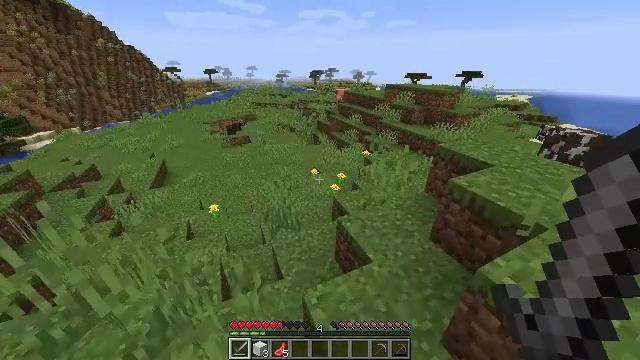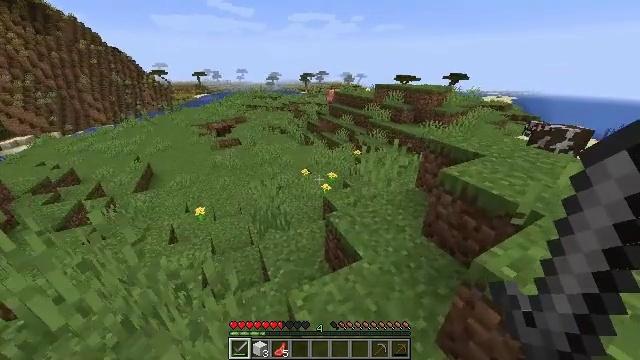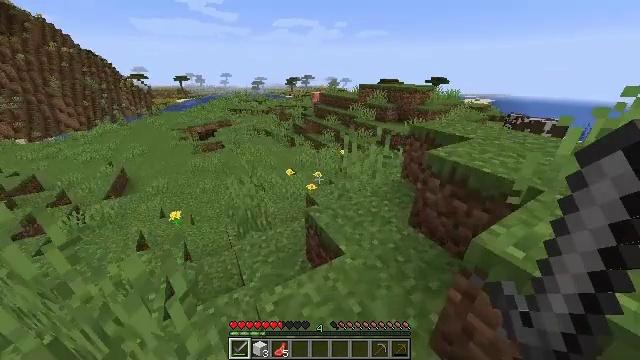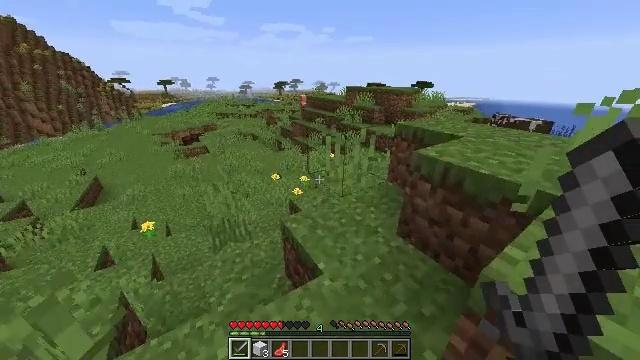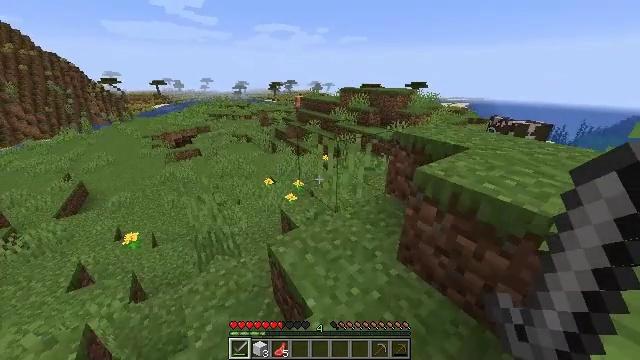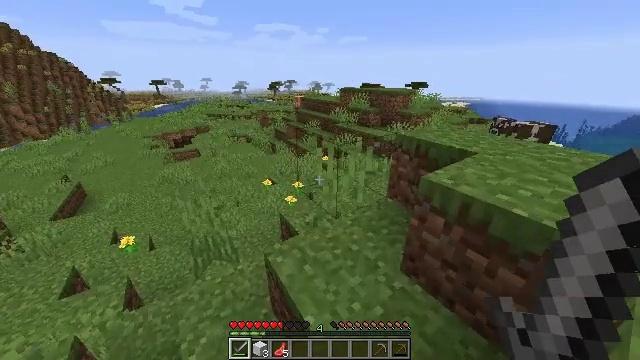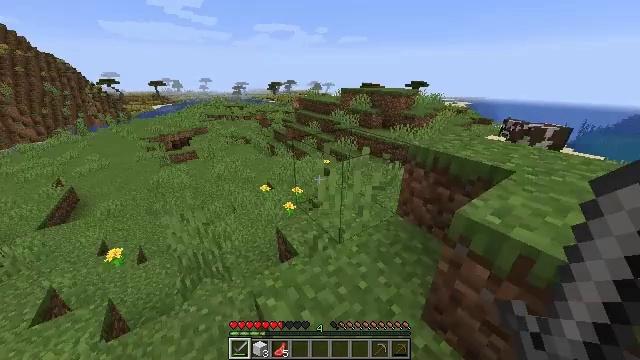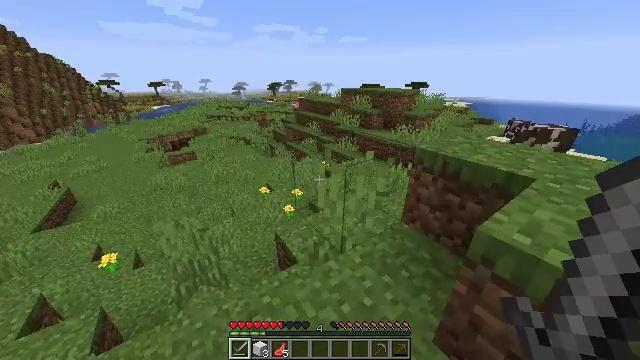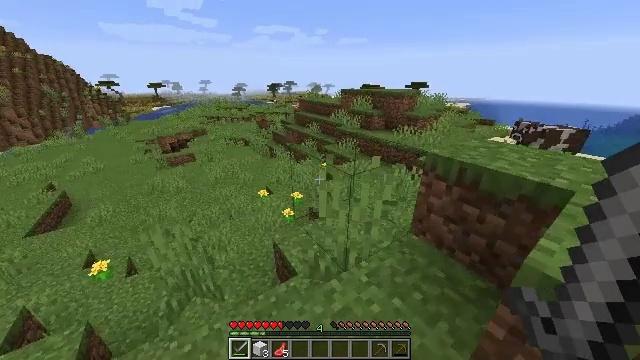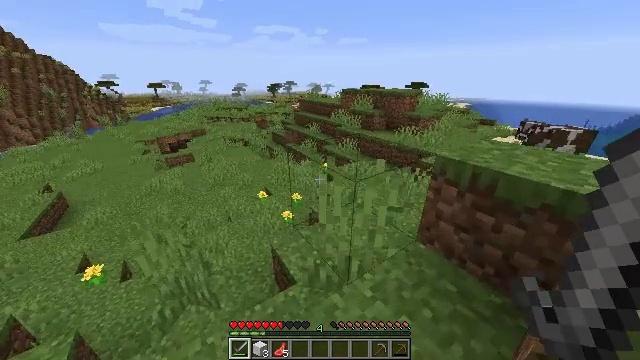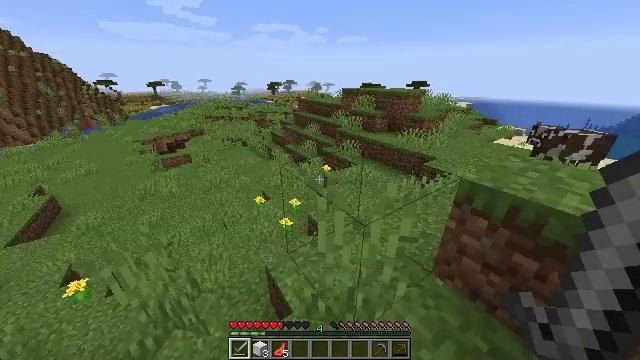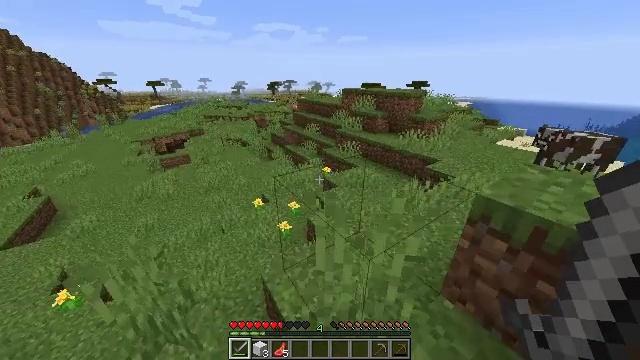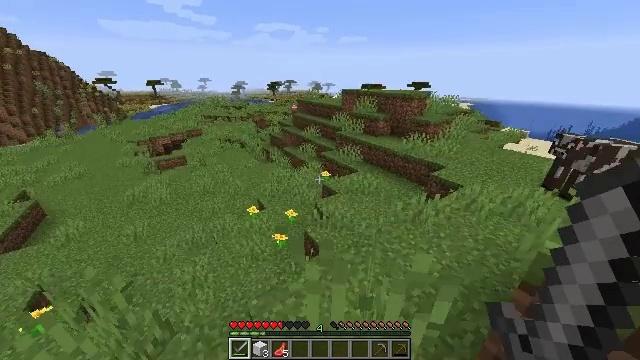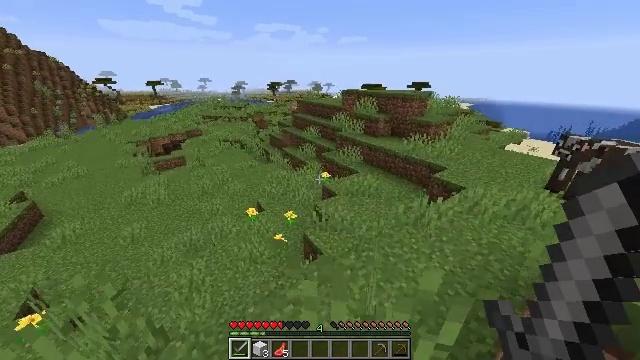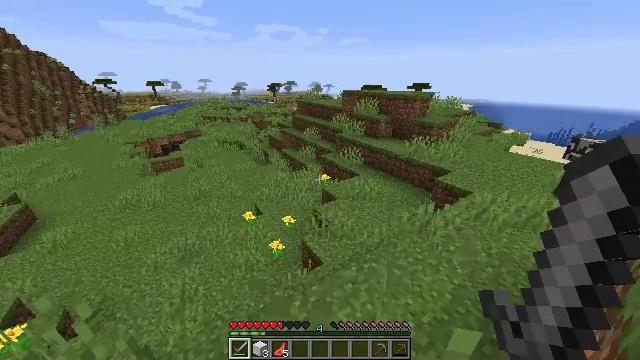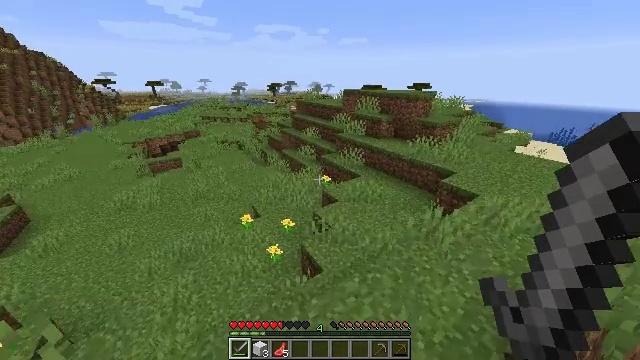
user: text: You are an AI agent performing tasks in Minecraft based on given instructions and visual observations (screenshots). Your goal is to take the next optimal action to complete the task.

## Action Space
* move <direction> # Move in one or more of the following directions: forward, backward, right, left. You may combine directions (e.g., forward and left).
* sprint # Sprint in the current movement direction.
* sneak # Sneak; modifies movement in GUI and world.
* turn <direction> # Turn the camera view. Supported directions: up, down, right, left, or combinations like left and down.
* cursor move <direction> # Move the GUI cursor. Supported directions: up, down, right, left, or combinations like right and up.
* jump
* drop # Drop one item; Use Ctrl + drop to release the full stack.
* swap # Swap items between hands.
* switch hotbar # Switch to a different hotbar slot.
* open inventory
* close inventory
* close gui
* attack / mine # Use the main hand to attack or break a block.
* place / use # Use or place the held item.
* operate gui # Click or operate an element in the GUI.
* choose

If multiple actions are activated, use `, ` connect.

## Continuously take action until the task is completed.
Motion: motion action
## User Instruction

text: Turn raw cod into cooked cod in the furnace.
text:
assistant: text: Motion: move forward and move right, turn right
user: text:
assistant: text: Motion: move forward, turn right and up
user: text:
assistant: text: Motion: move forward, turn right and up
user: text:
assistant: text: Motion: move forward, turn right
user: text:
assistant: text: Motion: move forward
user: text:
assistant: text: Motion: move forward
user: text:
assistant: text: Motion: move forward
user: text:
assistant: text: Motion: move forward
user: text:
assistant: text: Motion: move forward
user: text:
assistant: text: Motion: move forward
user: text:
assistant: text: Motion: move forward
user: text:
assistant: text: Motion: move forward
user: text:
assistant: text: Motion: move forward
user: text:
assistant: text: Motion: move forward
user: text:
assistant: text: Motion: move forward
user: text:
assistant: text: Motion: move forward
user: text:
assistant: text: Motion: move forward
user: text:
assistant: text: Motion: move forward
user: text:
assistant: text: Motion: move forward
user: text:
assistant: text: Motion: move forward
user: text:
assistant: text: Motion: move forward
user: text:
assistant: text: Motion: move forward
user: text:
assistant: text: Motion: move forward
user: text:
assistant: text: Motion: move forward
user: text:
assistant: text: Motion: move forward, turn left
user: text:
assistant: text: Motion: move forward, turn left
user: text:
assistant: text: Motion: move forward, turn left
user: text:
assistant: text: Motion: move forward, turn left
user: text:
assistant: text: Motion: move forward, turn left
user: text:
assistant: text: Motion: move forward, turn left